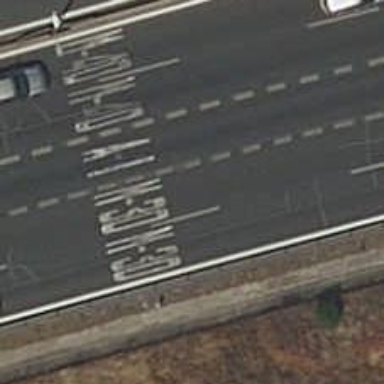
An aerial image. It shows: Asphalt motorway.